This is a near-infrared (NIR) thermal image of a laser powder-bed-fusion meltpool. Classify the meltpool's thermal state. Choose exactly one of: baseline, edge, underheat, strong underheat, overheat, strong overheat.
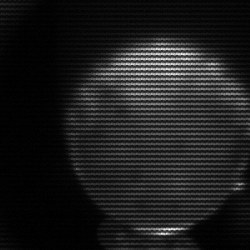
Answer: edge